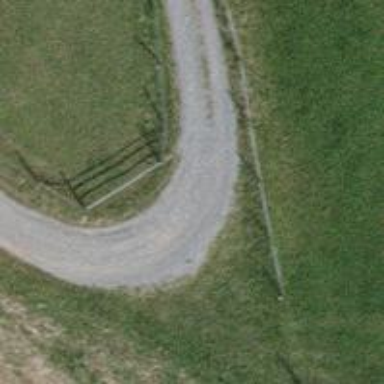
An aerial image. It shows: Track with compacted grade2 surface.